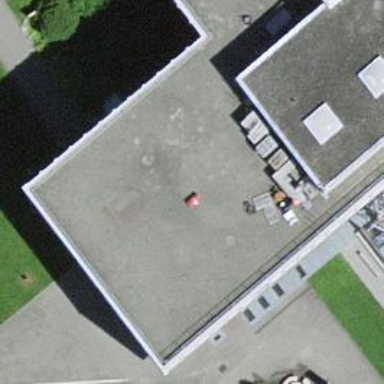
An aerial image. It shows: Library.